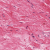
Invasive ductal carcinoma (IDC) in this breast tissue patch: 0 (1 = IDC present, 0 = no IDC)